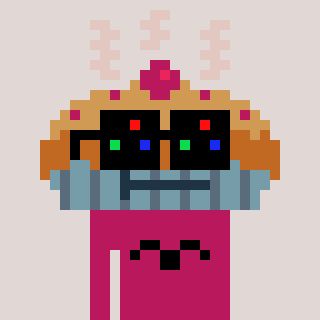
a pixel art character with square black sunglasses, a pie-shaped head and a darkpink-colored body on a warm background